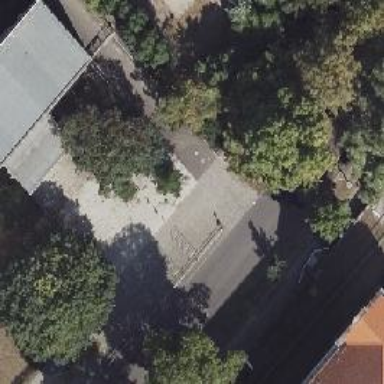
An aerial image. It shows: Bicycle parking located in the driveway.